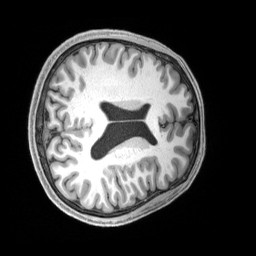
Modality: T1w
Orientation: axial
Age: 21
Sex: male
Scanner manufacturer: siemens
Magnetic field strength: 3 T
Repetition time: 2.4 s
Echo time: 0.00219 s